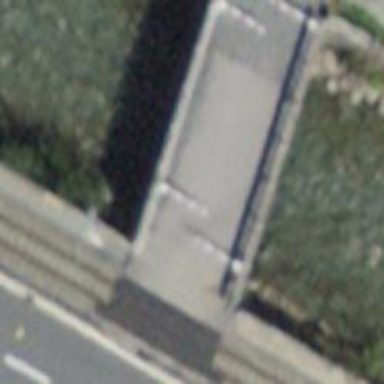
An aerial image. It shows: Cycle barrier.